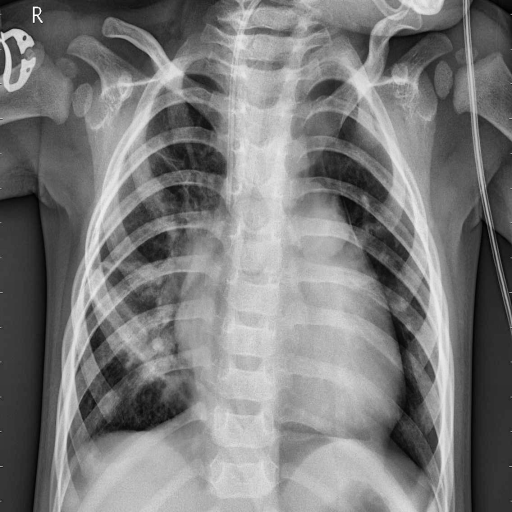
Finding: PNEUMONIA